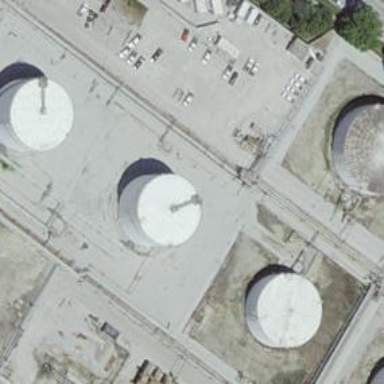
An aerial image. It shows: Storage tank that is man-made.